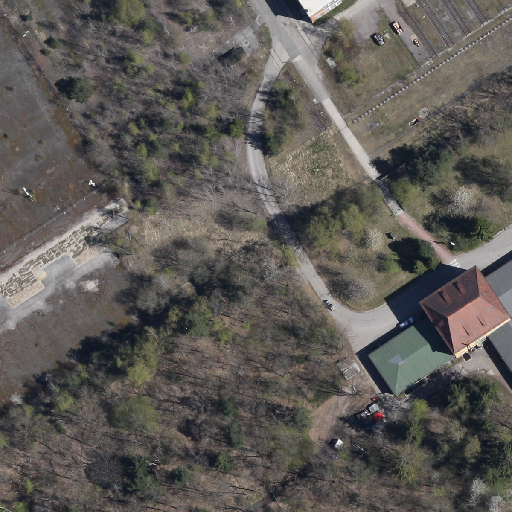
Referring expression: paved road along with tree